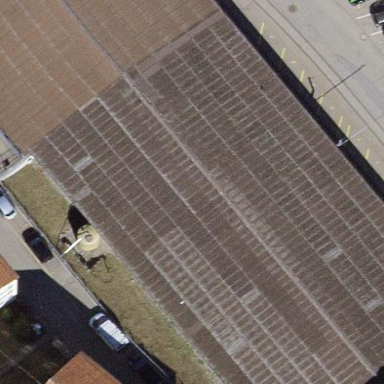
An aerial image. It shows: Transportation building used as railway workshop.